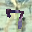
Label: 7